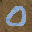
Label: 0